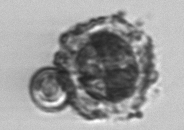
Label: unknown2